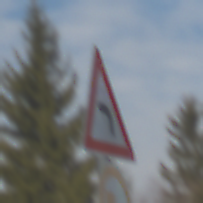
Verkehrszeichen: KurveLinks
Zusatzzeichen unten: UeberholverbotKraftfahrzeuge
Umgebung: Outdoor, Suburban
Tageszeit: Midday
Wetter: PartlyCloudy
Licht: Natural
Jahreszeit: NotSpecified
Kontrast: HighContrast